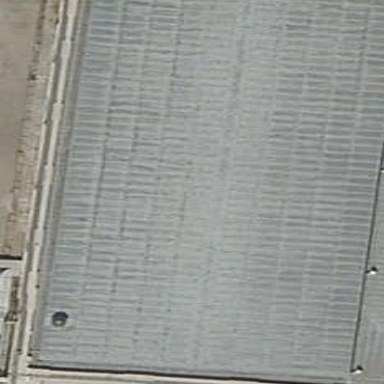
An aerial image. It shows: Building with hipped metal roof.